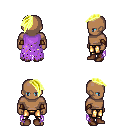
a pixel art fantasy rpg character, male body template, human, dark skin, maroon tattered cape, gold greaves, gold long mohawk hairstyle, leather bracers, brown shoes, four views (front, back, left, right), 2x2 character sprite sheet, small pixel art, hard edges, no anti-aliasing